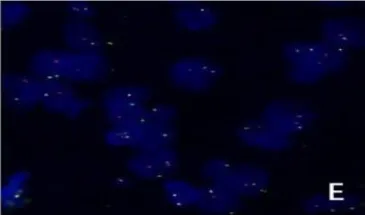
(D) Pathological section: cytoplasmic hyaline in most of the cells, eosinophilic nucleoli in a few cells, and gravel body-like calcifications.
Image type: pathology (fish)